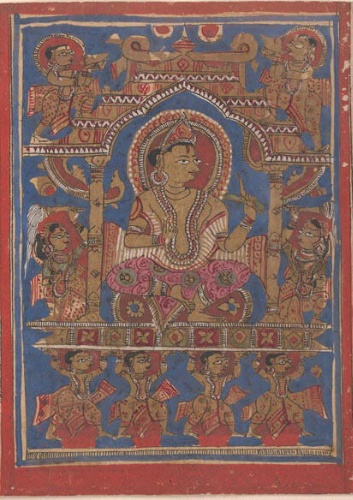
Date: 15th century
Object type: Folio
Classification: Paintings
Medium: Ink, opaque watercolor, and gold on paper
Culture: India (Gujarat)
Dimensions: Overall: 4 3/8 x 10 5/8 in. (11.1 x 27 cm)
Department: Asian Art
Credit line: Rogers Fund, 1955
Accession year: 1955
Repository: Metropolitan Museum of Art, New York, NY
Tags: Women